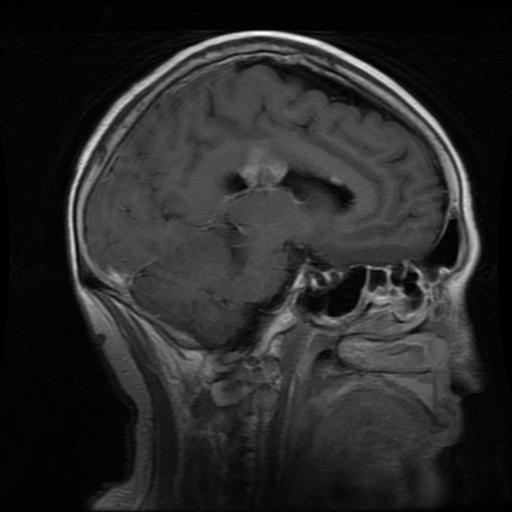
Label: glioma